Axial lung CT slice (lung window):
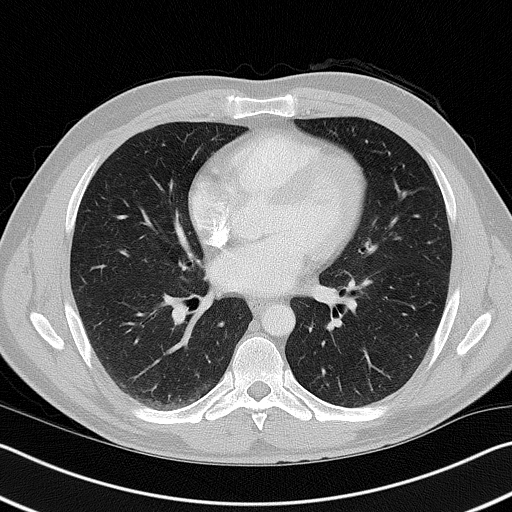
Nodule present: no